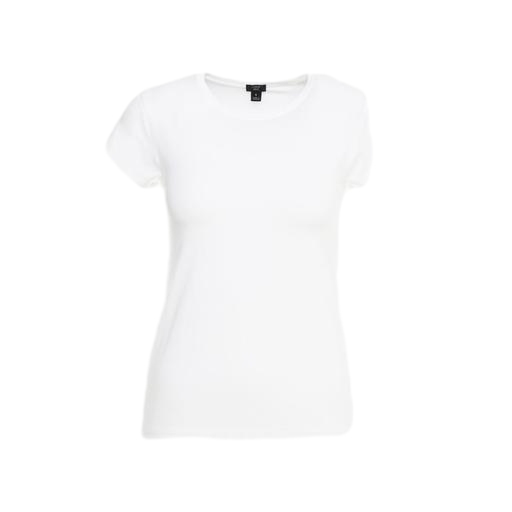
fitted tee, fitted woman's tee, fitted t shirt, white background